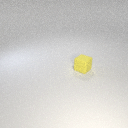
small yellow rubber cube